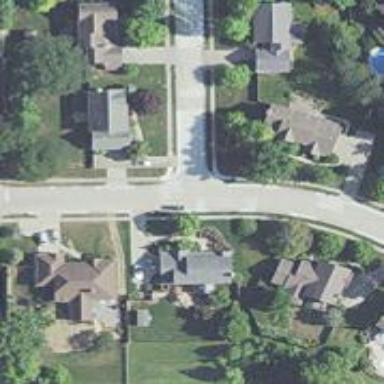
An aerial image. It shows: Residential road with asphalt surface and separate sidewalk.